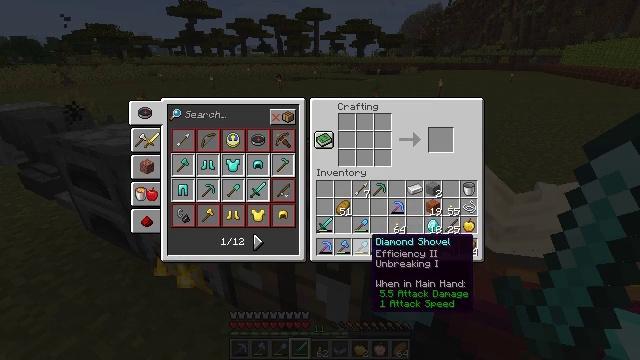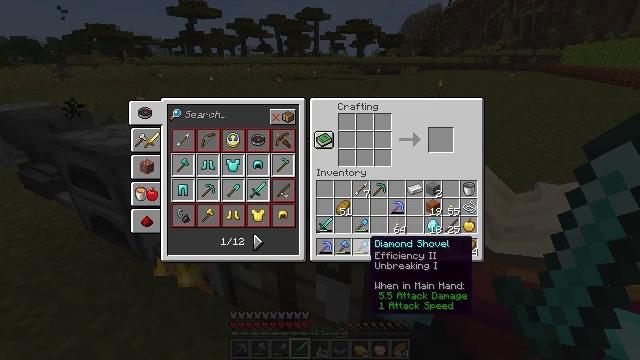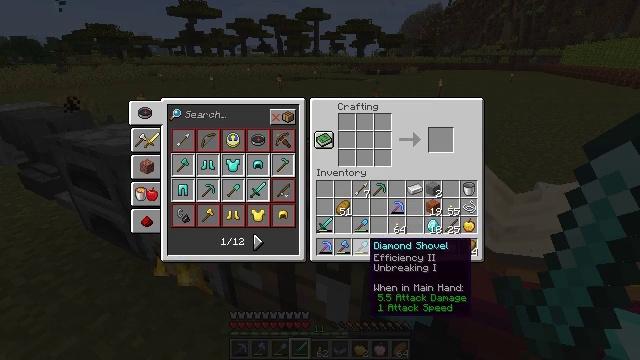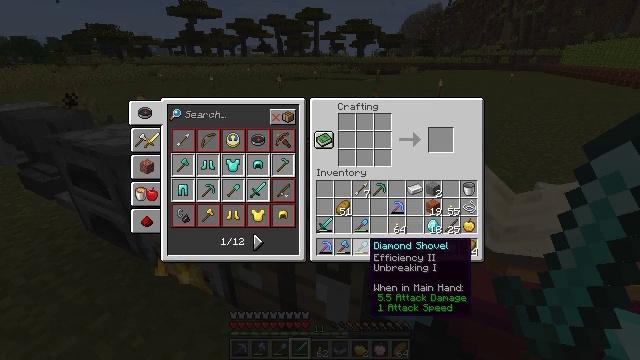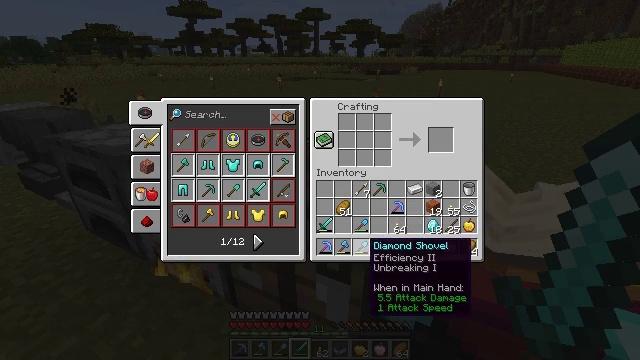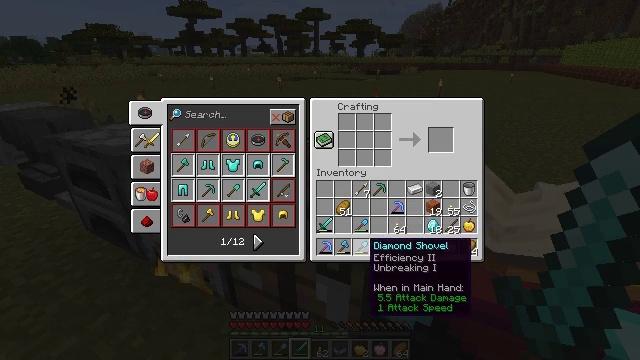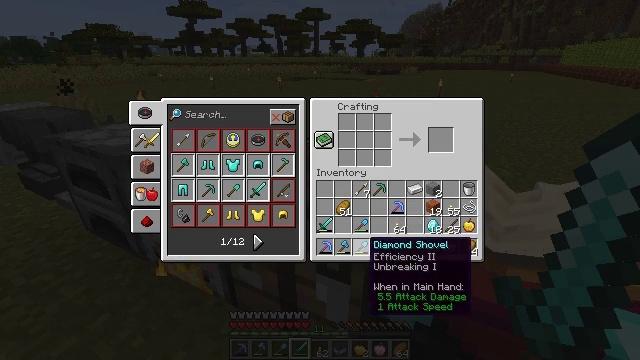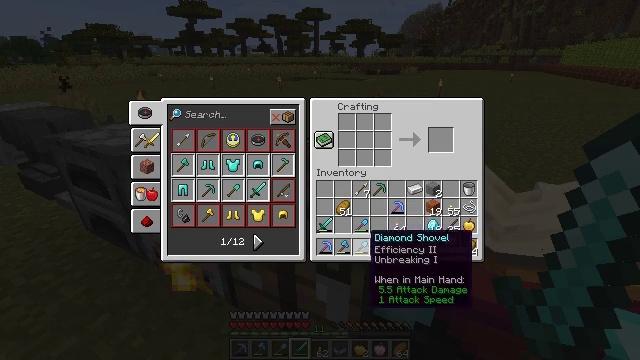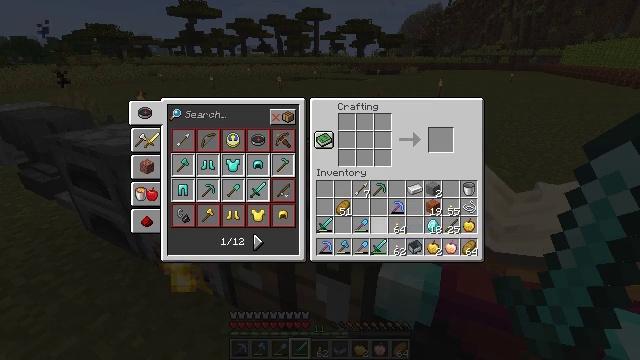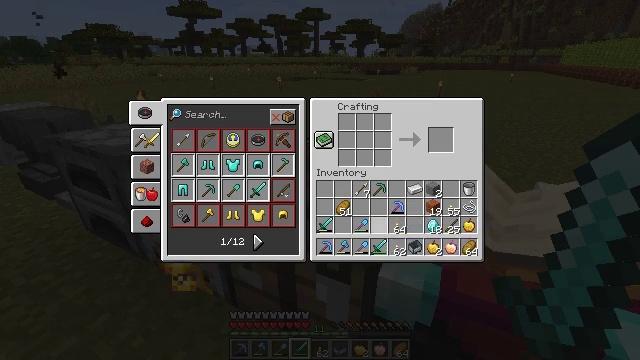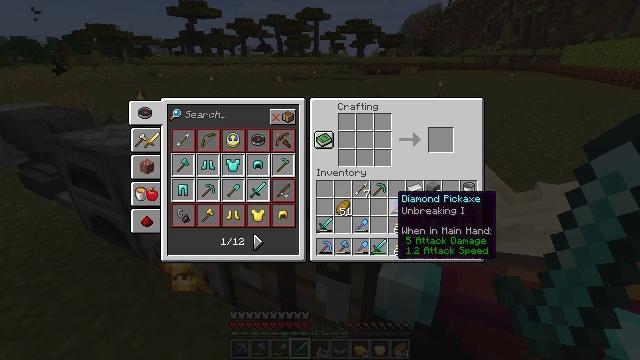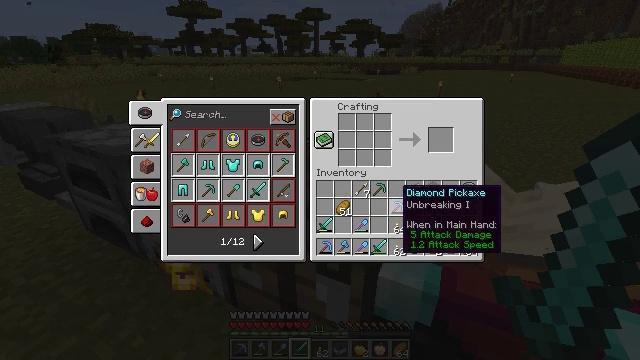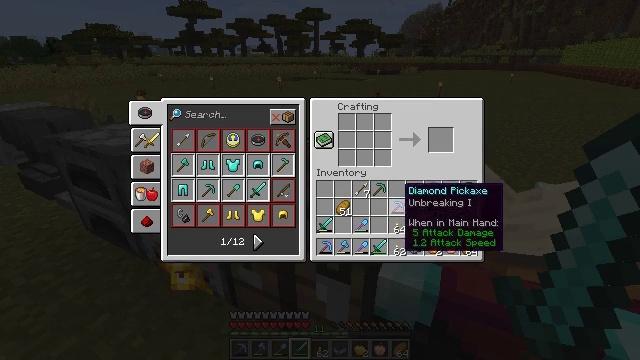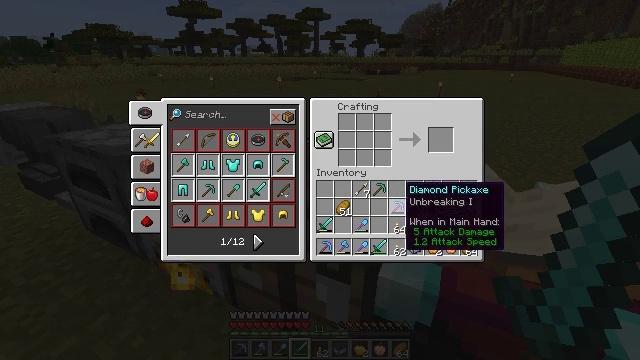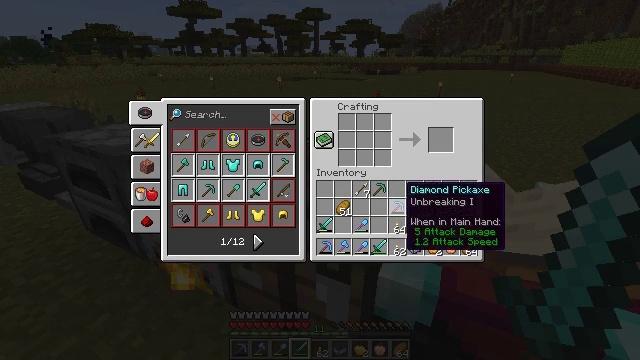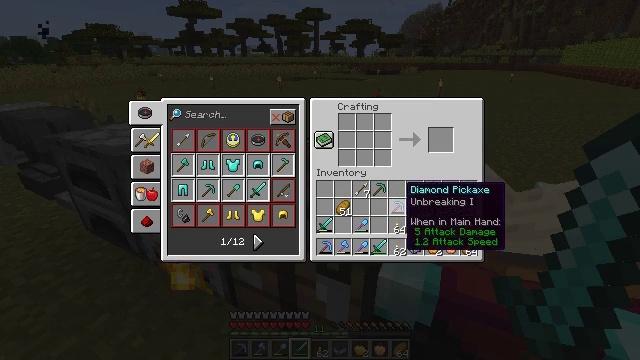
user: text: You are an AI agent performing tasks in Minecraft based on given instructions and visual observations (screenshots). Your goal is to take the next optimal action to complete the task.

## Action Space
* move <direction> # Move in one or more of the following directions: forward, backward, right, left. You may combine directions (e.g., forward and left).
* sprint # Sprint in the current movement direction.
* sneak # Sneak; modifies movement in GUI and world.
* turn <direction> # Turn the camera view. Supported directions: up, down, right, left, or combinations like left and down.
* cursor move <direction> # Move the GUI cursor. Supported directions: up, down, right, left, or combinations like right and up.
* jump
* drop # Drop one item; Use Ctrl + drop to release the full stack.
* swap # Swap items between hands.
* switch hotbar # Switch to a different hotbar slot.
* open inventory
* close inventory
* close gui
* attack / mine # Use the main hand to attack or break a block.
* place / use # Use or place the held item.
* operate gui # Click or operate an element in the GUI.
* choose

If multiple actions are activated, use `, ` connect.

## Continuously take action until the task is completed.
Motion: motion action
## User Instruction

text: Remove a stone from the inventory.
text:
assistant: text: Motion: no_op
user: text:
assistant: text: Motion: no_op
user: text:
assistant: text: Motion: no_op
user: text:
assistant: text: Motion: no_op
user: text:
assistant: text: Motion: no_op
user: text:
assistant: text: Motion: no_op
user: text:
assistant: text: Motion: cursor move up
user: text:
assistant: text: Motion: cursor move right and up
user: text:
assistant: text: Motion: cursor move right and up
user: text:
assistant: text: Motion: cursor move right and up
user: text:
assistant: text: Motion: no_op
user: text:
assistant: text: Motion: no_op
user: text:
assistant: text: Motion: no_op
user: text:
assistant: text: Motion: no_op
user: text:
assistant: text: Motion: no_op
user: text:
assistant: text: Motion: no_op
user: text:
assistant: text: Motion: no_op
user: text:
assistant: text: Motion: no_op
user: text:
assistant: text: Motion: no_op
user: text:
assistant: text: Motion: no_op
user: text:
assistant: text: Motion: no_op
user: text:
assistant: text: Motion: no_op
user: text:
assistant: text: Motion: no_op
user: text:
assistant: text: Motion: no_op
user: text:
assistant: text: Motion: no_op
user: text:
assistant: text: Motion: no_op
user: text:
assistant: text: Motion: no_op
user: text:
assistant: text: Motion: no_op
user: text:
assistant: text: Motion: no_op
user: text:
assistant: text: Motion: no_op